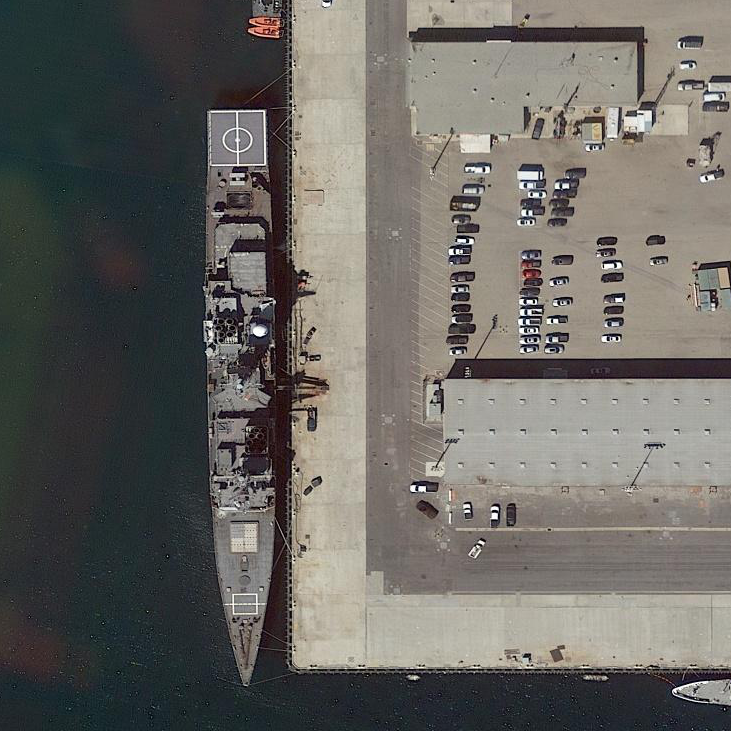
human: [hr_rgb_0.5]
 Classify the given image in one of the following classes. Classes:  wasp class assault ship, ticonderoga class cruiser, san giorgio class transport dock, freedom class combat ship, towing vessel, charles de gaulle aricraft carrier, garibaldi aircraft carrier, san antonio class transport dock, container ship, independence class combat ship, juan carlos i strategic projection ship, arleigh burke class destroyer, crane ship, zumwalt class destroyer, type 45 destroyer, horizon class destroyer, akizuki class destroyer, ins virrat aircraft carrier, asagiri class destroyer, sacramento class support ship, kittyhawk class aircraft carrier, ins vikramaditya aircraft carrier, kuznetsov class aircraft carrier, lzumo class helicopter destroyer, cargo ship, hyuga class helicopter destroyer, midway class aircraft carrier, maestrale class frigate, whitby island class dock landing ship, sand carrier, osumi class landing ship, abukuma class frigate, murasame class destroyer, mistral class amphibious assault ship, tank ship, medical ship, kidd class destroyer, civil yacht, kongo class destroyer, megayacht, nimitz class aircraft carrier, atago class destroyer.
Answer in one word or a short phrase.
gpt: Ticonderoga class cruiser